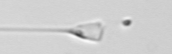
Label: Asterionellopsis_glacialis